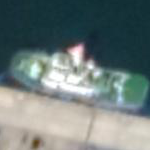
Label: civil